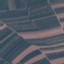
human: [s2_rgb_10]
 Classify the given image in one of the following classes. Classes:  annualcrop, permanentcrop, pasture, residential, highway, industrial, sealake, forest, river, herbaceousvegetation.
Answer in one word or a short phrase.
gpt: PermanentCrop